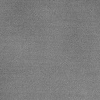
Atmospheric dust classification: dusty